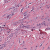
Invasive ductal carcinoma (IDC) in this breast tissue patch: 1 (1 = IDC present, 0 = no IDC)